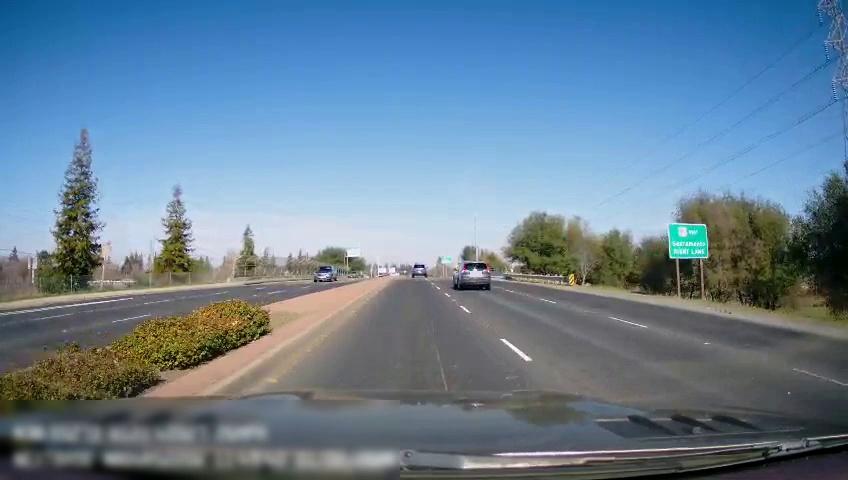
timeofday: Day
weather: Sunny
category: Drivable Space
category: Drivable Space
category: Vehicles | SUV
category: Vehicles | SUV
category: Vehicles | SUV
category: Lanes | Current Lane
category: Lanes | Alternate Lane
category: Lanes | Opposite Lane
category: Lanes | Opposite Lane
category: Traffic | Signs